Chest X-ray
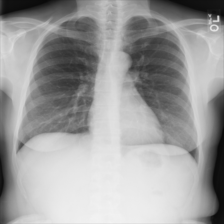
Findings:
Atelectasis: negative
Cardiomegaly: negative
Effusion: negative
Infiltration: negative
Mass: negative
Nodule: negative
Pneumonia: negative
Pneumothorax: negative
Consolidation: negative
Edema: negative
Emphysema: negative
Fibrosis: negative
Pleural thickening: negative
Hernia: negative